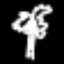
Label: palm tree